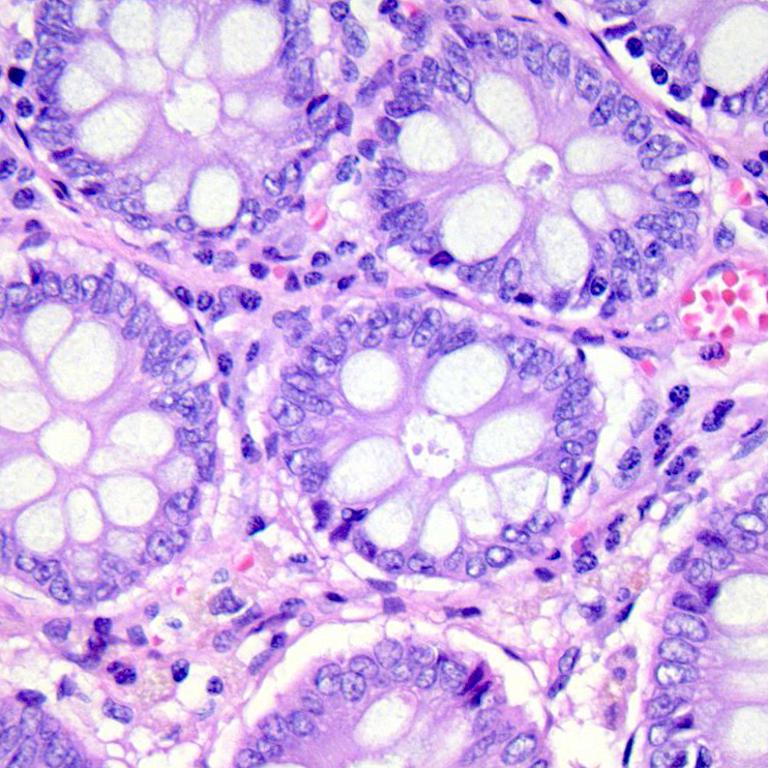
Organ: colon
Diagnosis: benign